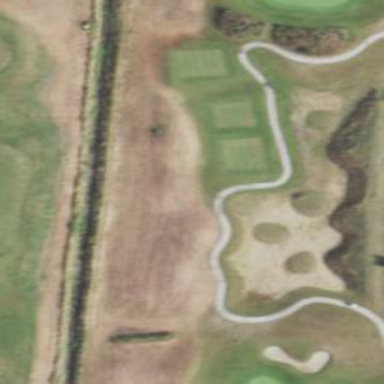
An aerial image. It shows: Sandy area is golf bunker.